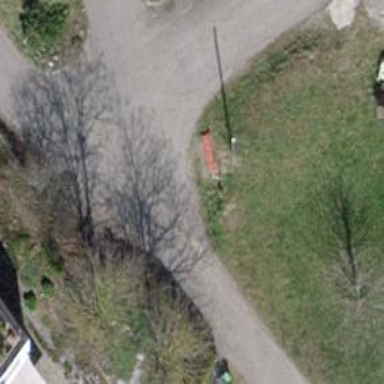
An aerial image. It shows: Red bench.